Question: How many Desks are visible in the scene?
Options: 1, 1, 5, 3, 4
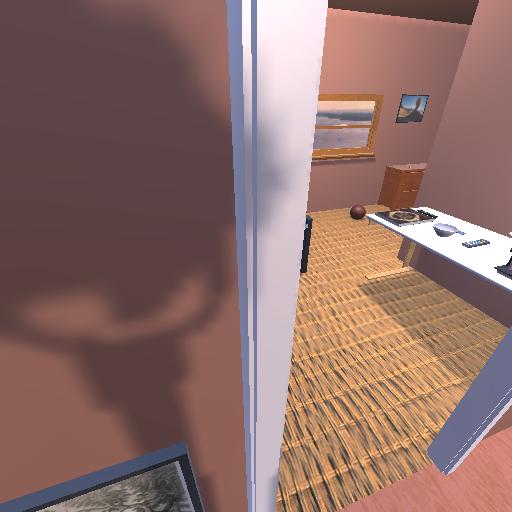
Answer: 1